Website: macys
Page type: billing-address
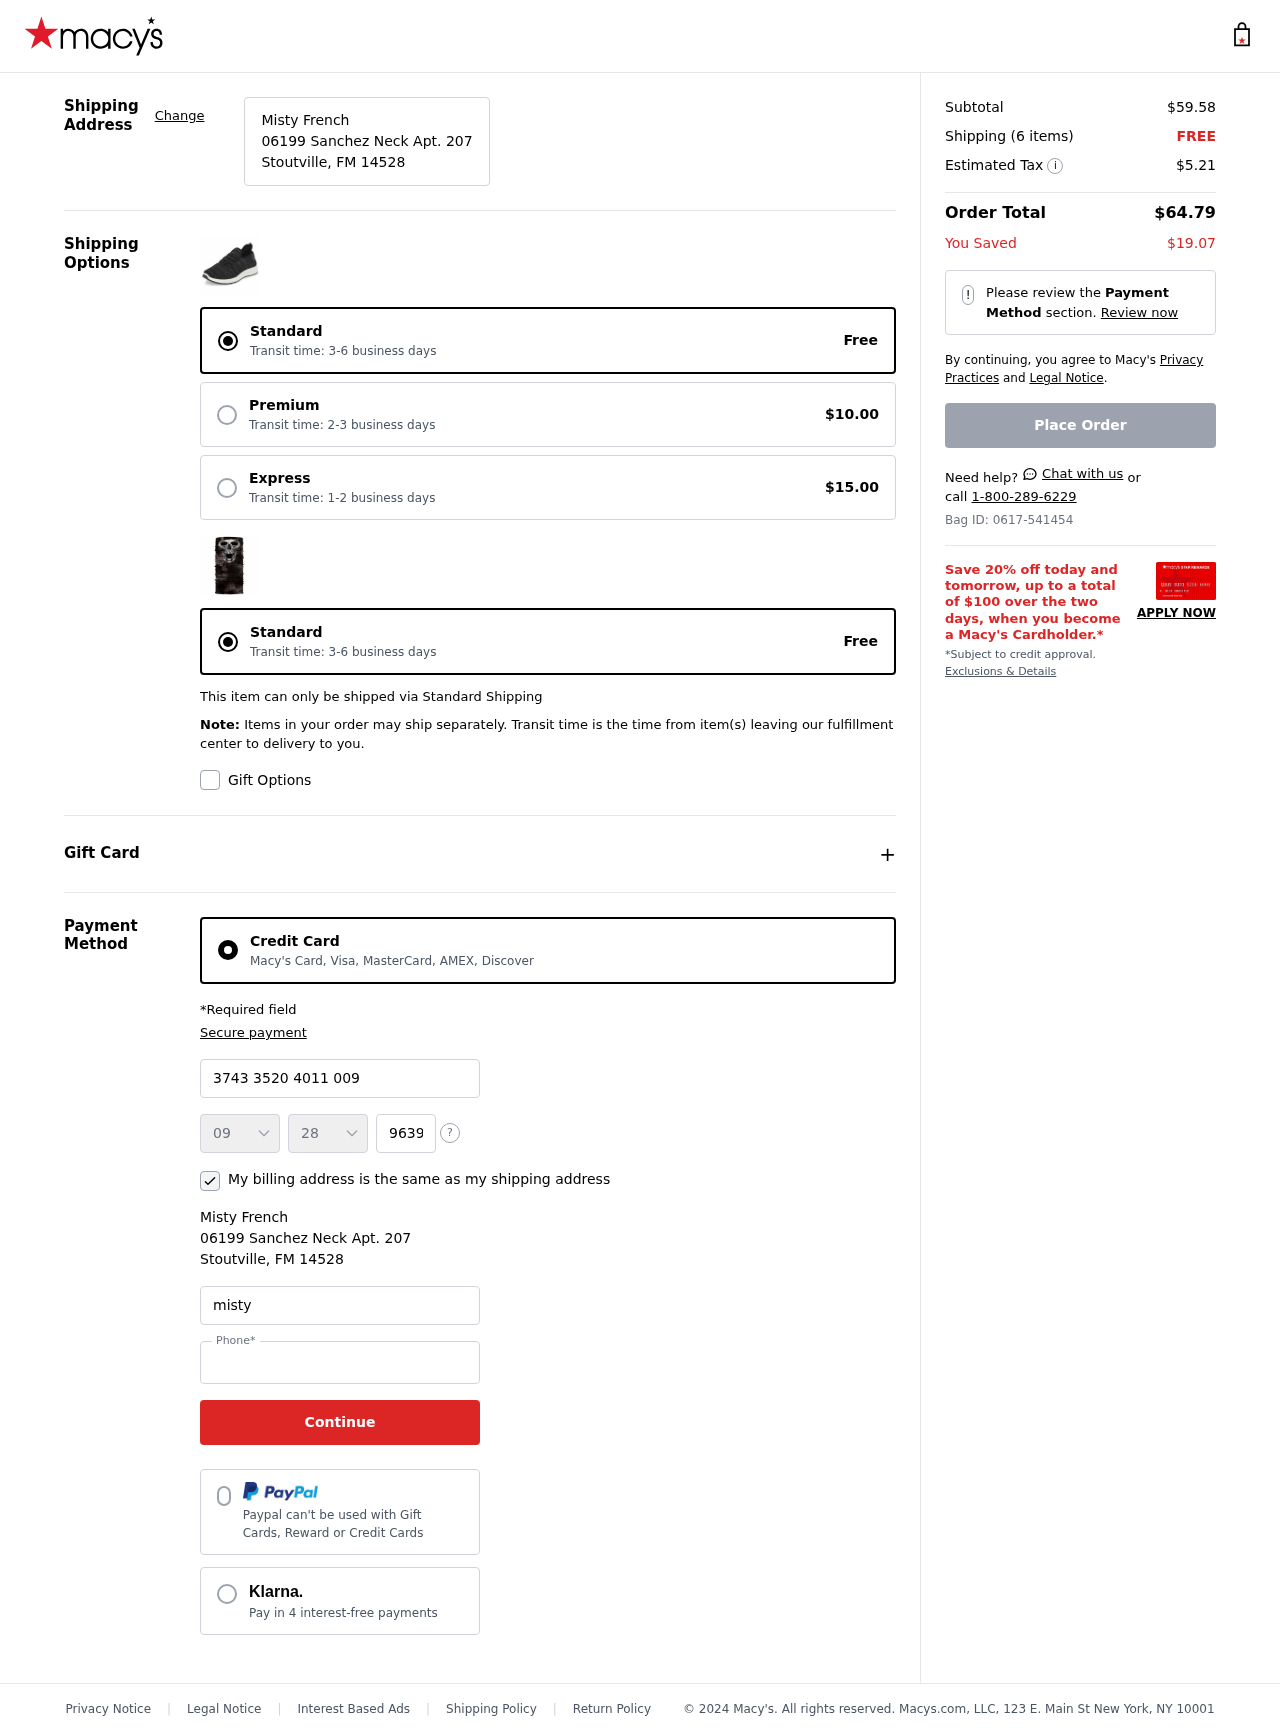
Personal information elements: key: PII_CARD_CVV
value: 9639
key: PII_CARD_EXPIRY_MONTH
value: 09
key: PII_CARD_EXPIRY_YEAR
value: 28
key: PII_CARD_NUMBER
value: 3743 3520 4011 009
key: PII_CITY_STATE_ZIP
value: Stoutville, FM 14528
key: PII_EMAIL
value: mistyfrench@gmail.com
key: PII_FULLNAME
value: Misty French
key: PII_PHONE
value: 4763033354
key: PII_STREET
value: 06199 Sanchez Neck Apt. 207
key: PII_FULLNAME2
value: Misty French
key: PII_CITY
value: Stoutville
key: PII_STATE
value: FM
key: PII_STATE_ABBR
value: FM
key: PII_POSTCODE
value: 14528
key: PII_POSTCODE_FULL
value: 14528
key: PII_CITY_STATE
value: Stoutville, FM
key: PII_POSTCODE_NUMERIC
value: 14528
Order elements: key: ORDER_SUBTOTAL
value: $59.58
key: ORDER_NUM_ITEMS
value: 6
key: ORDER_SHIPPING_COST
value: FREE
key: ORDER_TAX
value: $5.21
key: ORDER_TOTAL
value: $64.79
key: ORDER_SAVINGS
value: $19.07
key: ORDER_ID
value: Bag ID: 0617-541454